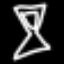
Label: hourglass